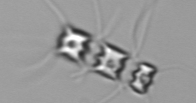
Label: Chaetoceros_didymus